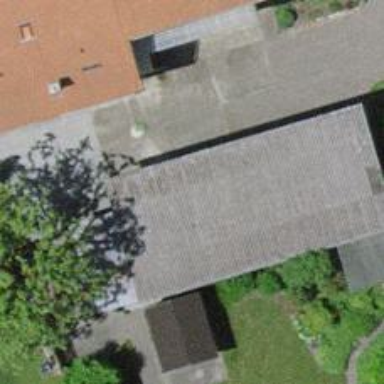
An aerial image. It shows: Barn.